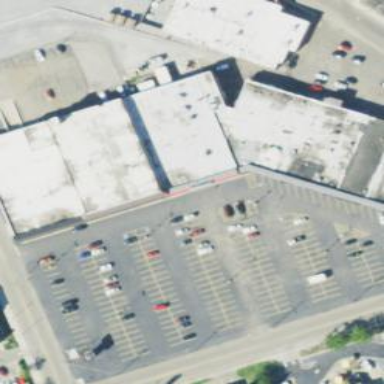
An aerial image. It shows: Retail area.